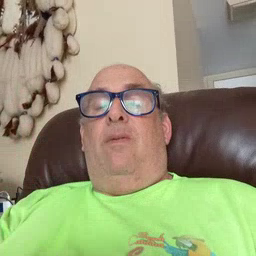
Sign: all